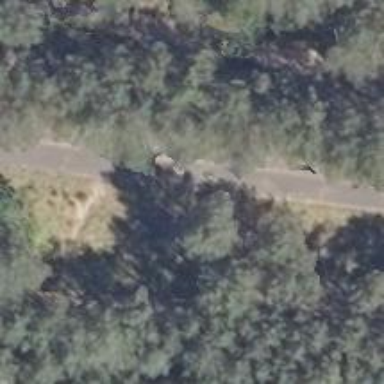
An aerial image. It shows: Sandy track road with grade4 tracktype.